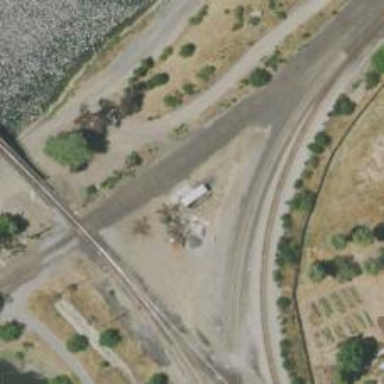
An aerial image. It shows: Junction on the railway.